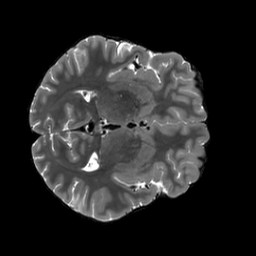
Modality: T2w
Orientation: axial
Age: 21
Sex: male
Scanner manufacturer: siemens
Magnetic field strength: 3 T
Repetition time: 3.2 s
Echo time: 0.566 s